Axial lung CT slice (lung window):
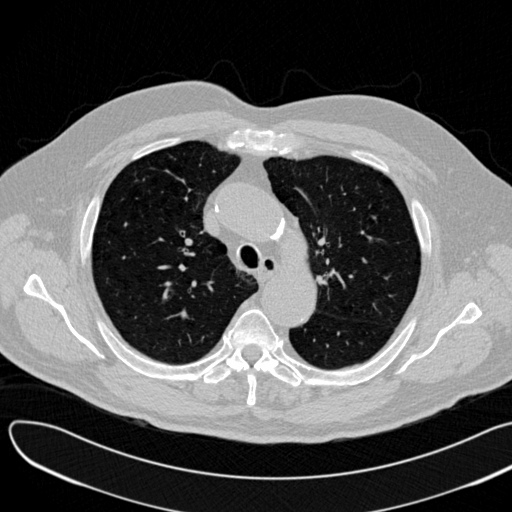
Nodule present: no